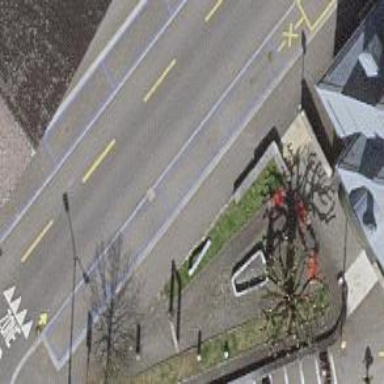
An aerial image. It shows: Street side parking area.